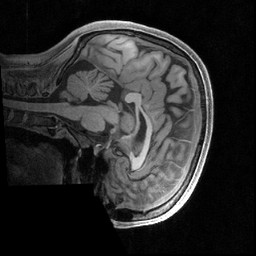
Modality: T1w
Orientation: sagittal
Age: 21
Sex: female
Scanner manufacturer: siemens
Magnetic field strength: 3 T
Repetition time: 2.4 s
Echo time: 0.00231 s